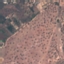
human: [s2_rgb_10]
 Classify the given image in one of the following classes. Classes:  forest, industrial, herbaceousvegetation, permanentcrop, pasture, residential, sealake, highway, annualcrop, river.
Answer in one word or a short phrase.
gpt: PermanentCrop